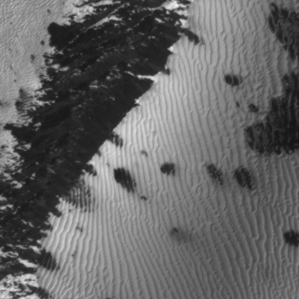
Label: frost